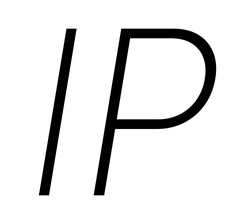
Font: Inter-Italic_ExtraLight_Italic